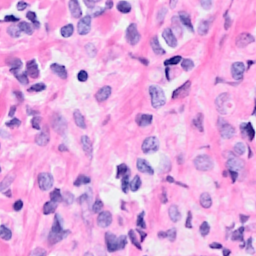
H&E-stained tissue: Breast